Question: Count the number of objects in the diagram.
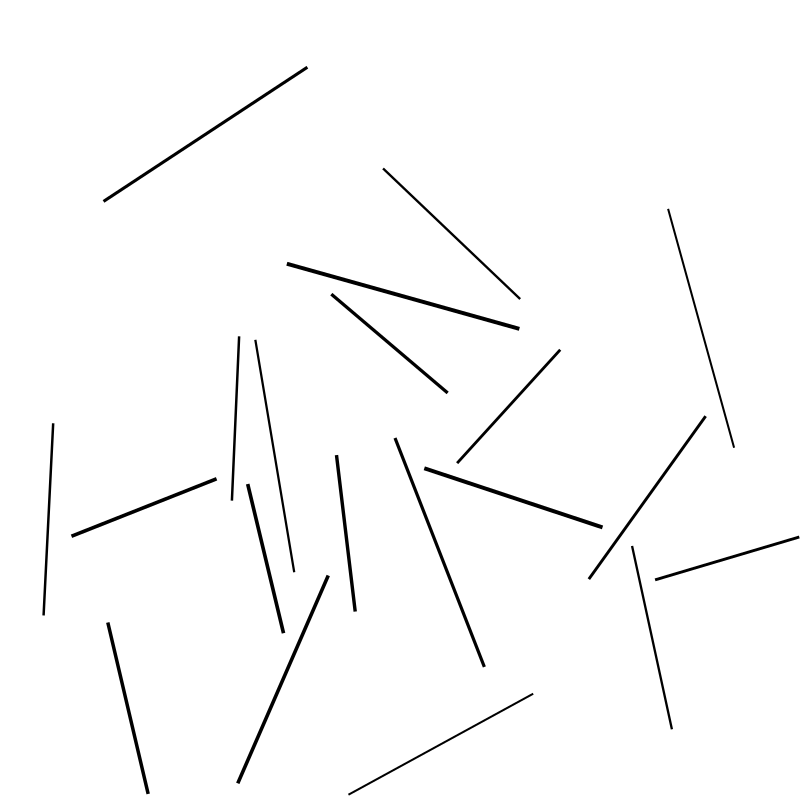
Answer: 20